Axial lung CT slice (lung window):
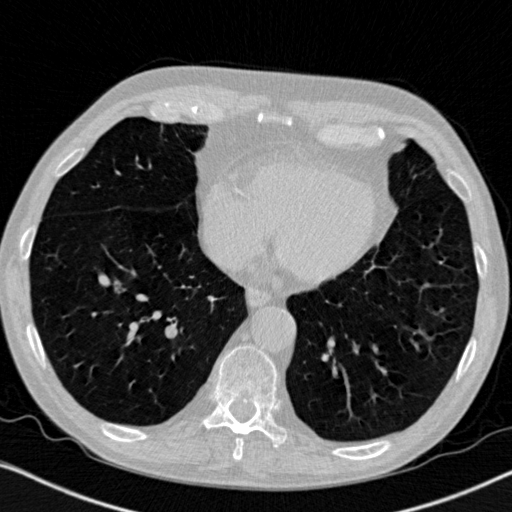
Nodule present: no